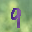
Label: 9